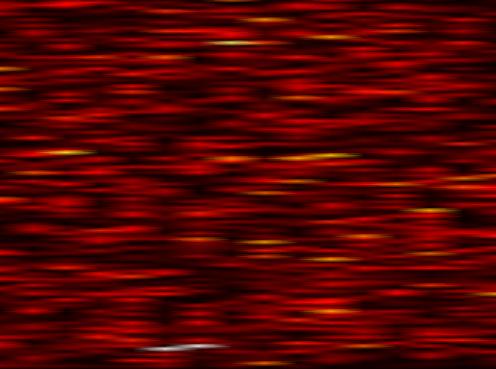
Label: OFDM